Aerial crown-view tile of a tropical tree (Barro Colorado Island, Panama), acquired 20241112:
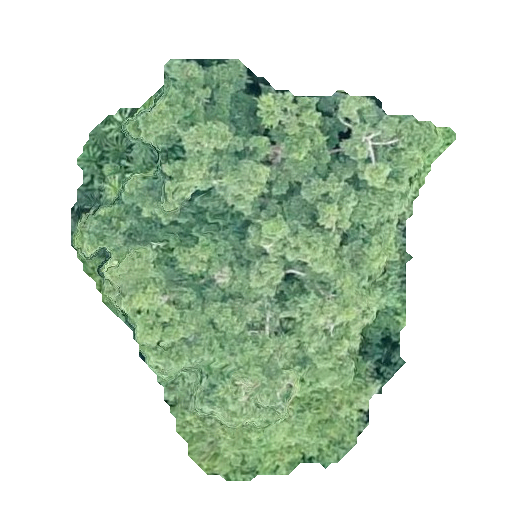
Species: Brosimum alicastrum
GBIF accepted scientific name: Brosimum alicastrum
Crown area: 167.422 m²